Question: I need to pull the count of the "Skill" column for each unique "FileID."
For example, my table looks like:

So I would like the output in this scenario to be:
400100 - 4
400200 - 3
400300 - 3
I am still relatively new to SQL so hopefully what I am asking is clear.
Thank you!
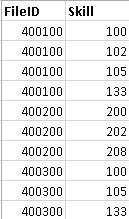
Answer: use group by and aggregate function
'''
select fieldid, count(skill)
from tablename
group by fieldid
'''